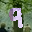
Label: 9